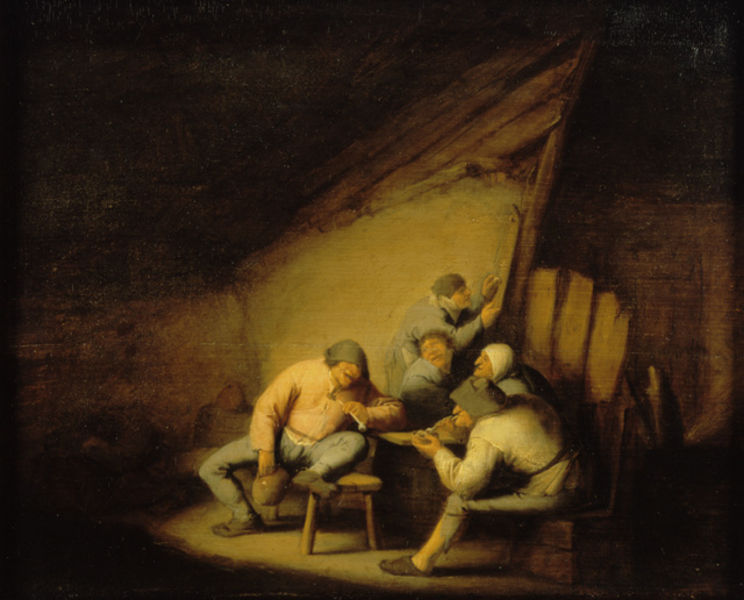
Titel: Zechende und rauchende Bauern
Künstler: Adriaen van Ostade
Standort: Karlsruhe
Institution: Staatliche Kunsthalle Karlsruhe
Schlagwörter: blau, dunkel, gemälde, gruppe, hand, kopf, mann, schatten, weiß, frauen, gelb, grob, grün, menschen, ocker, sitzen, abend, ausschnitt, braun, frau, grau, hell, holz, hut, hüte, kleid, kleider, kreide, licht, männer, nacht, nase, raum, reden, schwarz, stuhl, szene, tisch, tür, unterhalten, zimmer, dach, gebäude, gürtel, haus, rose, rot, schleier, tuch, beige, gespräch, haube, leute, malerei, versammlung, alt, betrunken, feier, feiern, gelage, hemd, hose, jung, kappe, kappen, kneipe, lokal, mütze, mützen, trinken, wand, alte, architektur, arm, arme, bluse, gesicht, mensch, rembrandt, stein, bild, fünf, holland, innenraum, niederlande, öl, erde, hütte, boden, dunkelheit, haare, realismus, sitzend, innen, personen, höhle, kontrast, locken, schräg, bauern, genre, kamin, sack, schuppen, kanne, krug, vase, hellblau, kopfbedeckung, lächeln, bein, orang, schiff, ecke, schlafen, sitz, kisten, spieler, unterhaltung, schuhe, hosen, lehm, dorf, mauer, tag, klein, monochrom, van gogh, bank, hocker, schemel, arbeiter, löffel, tafel, wein, nasen, karten, runde, spielen, kopftuch, pfeife, rauchen, kerze, maler, balken, stube, kammer, lichteinfall, bretter, platte, warten, bauer, unten, lachen, spiel, hell dunkel, keller, spitzweg, ärmlich, gewölbe, flamme, greis, suchen, gefäss, kegel, schlicht, brett, nachts, gaststätte, humor, satire, kiste, treffen, fass, hauben, holzdecke, niederländisch, schuh, malen, tischplatte, lustig, stift, karaffe, kerzenschein, schein, küche, pantoffel, handwerker, schreiner, zigarette, zeichnen, schreiben, raucher, mittelalter, schräge, lichtquelle, plan, gedeckte farben, licht schatten, breughel, männder, trinker, trunkenheit, dunktel, zeit, schu, drinnen, niederland, alte frau, gesinde, verband, armut, pfeifen, lichtschein, pantoffeln, brouwer, dachboden, humpen, mäner, wirt, wirtshaus, gesellig, zecher, bruegel, brueghel, bauen, dunkl, knecht, verschlag, schenke, dachkammer, achen, rembrand, beraten, mahnung, steen, schluppe, lauscher, geselligkeit, feierabend, stammtisch, ruhepause, lachend, lauschen, notieren, feist, geheim, zusammen, derb, erzählen, caravaggio, gesellen, raufen, häte, dialog, männerrunde, aufschreiben, chiaro scuro, horchen, spelunke, beisammensein, tonpfeife, hilz, ostade, er, ratschen, dunkjel, spil, hoilz, dunkle kammer, m,auer, wirthshaus, ecle, #stühle, mkänner, gorb, suafbold, auerbachs keller, humepen, trunkelbolde, soel, gestiken, haube#hocker, tölpel, beieinander, redeb, eniederlande, schmel, alkohoö, äugeln, tabakpfeife, holländische tonpfeife, verbringen, bauernmalelrei